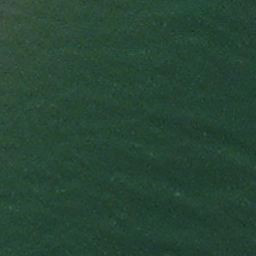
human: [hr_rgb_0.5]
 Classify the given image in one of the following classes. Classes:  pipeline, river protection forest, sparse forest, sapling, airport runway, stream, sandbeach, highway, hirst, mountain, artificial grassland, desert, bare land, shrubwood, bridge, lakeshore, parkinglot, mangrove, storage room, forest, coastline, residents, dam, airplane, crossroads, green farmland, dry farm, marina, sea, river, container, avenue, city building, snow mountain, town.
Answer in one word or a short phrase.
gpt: sea